Interaction volume radius: 5 \u00c5
Interaction volume height: 25 \u00c5
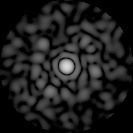
Disorder parameter: 0.8069